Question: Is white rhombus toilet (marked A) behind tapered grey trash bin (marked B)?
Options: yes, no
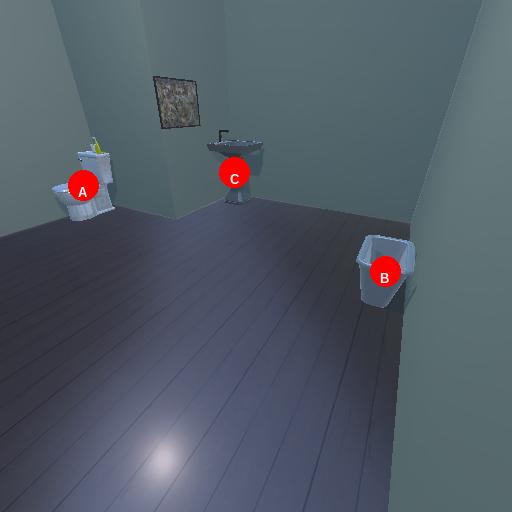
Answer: yes